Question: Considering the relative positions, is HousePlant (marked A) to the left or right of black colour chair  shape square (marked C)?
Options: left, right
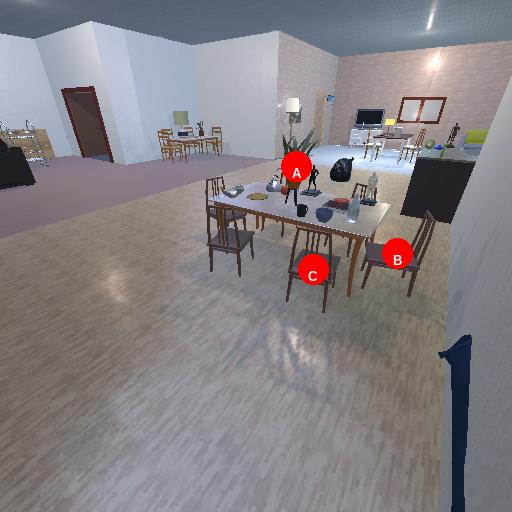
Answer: left